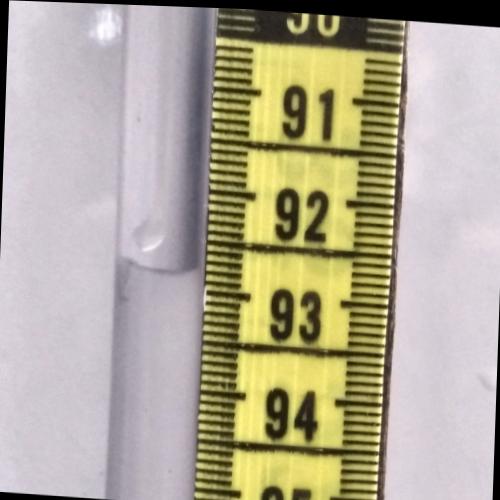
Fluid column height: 92.8 cm